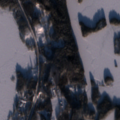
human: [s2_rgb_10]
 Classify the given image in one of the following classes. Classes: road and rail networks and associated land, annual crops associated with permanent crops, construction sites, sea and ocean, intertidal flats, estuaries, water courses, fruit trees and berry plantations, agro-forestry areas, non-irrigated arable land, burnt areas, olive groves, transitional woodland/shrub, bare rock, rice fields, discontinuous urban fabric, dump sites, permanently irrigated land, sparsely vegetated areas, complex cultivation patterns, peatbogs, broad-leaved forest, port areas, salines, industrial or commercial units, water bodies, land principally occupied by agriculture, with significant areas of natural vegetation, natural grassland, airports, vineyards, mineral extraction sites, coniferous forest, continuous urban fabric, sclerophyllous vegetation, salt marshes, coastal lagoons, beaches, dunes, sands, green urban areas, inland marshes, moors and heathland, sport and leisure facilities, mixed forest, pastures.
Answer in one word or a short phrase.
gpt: coniferous forest, mixed forest, transitional woodland/shrub, peatbogs, water bodies